Question: I had the next situation and i need to find the best optimization to solve the problem.
I graph
for putting an example lets asume the graph looks like this

And the problem require find the addition of the weights in shortest paths (just lets call it 'SP') between several vertices and add them all.
I mean if the shortest paths between 'a - b' is 'a -> c -> d' his 'SP' would be 'x0 + x1 + x2'
So a set of my problem would look like this:
- - - -
So the naive solution is to found the 'SP' for between every set every time
'''
SP(a,g) + SP(a,h) + SP(e,f) + ... = result
'''
So this is when the optimization task begin , i already implement two improvements but i need the best optimization (if it is possible), let see what i already did:
1. Save every result of every shortest path found so if there is asked again i had the problem
example. if the 'SP' between 'a - g' is 'w' i save it so if i asked again which is the value of 'SP' between 'a - g' or 'g - a' i already know the result
1. Save every subsequent SP found and save it
example.
If i asked to found the SP between 'a - g'. Lets assume that the shortest paths between that two vertices is 'a -> c -> d -> j -> g' so the 'SP' would be
'''
x0 + x1 + x2 + x3
'''
so i can save 'a - g' but also i can save the SP of all the subsequent paths found.
for example the shortest paths between 'a' and 'j' is 'a -> c -> d -> j'
or the paths between 'c and j' is 'c -> d -> j'
here are all the 'SP' founds
'''
SP(a,c) = x0
SP(a,d) = x0 + x1
SP(a,j) = x0 + + x1 + x2
SP(c,d) = x1
SP(c,j) = x1 + x2
SP(c,g) = x1 + x2 + x3
SP(d,j) = x2
SP(d,g) = x2 + x3
SP(j,g) = x3
'''
And i save every result.
So now this last improvement has save a lot time but it seems don't enough since the quantity of nodes and the set of the SP to found is considerable big.
So any suggestion or any particular algorithms that i can use to improve this problems (i hope been enough clear please write a comment if any details is not explained) ?
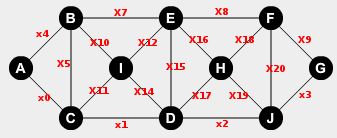
Answer: If you have many pairs to compute, consider <URL>.